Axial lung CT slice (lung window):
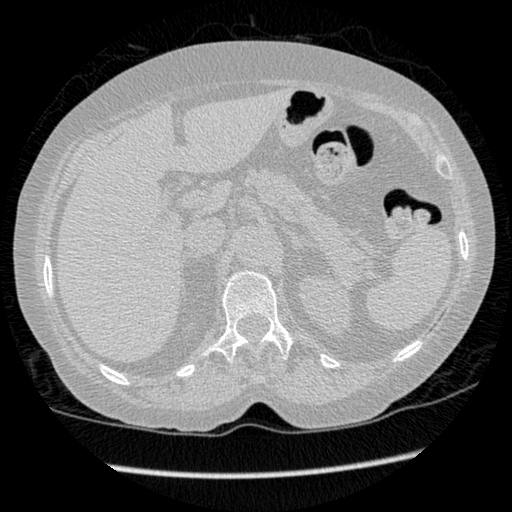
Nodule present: no